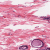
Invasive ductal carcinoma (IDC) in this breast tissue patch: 0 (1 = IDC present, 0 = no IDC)